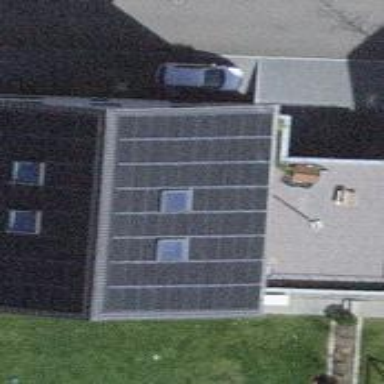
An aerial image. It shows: Solar power generator utilizing photovoltaic technology with solar photovoltaic panels.